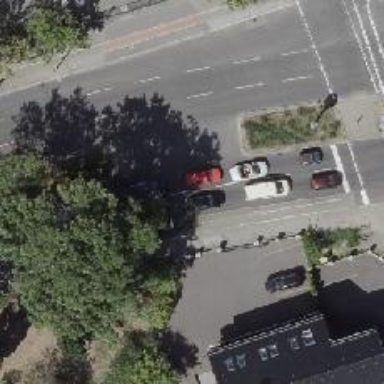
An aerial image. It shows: Secondary road with asphalt surface and cycle track on the right.